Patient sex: M
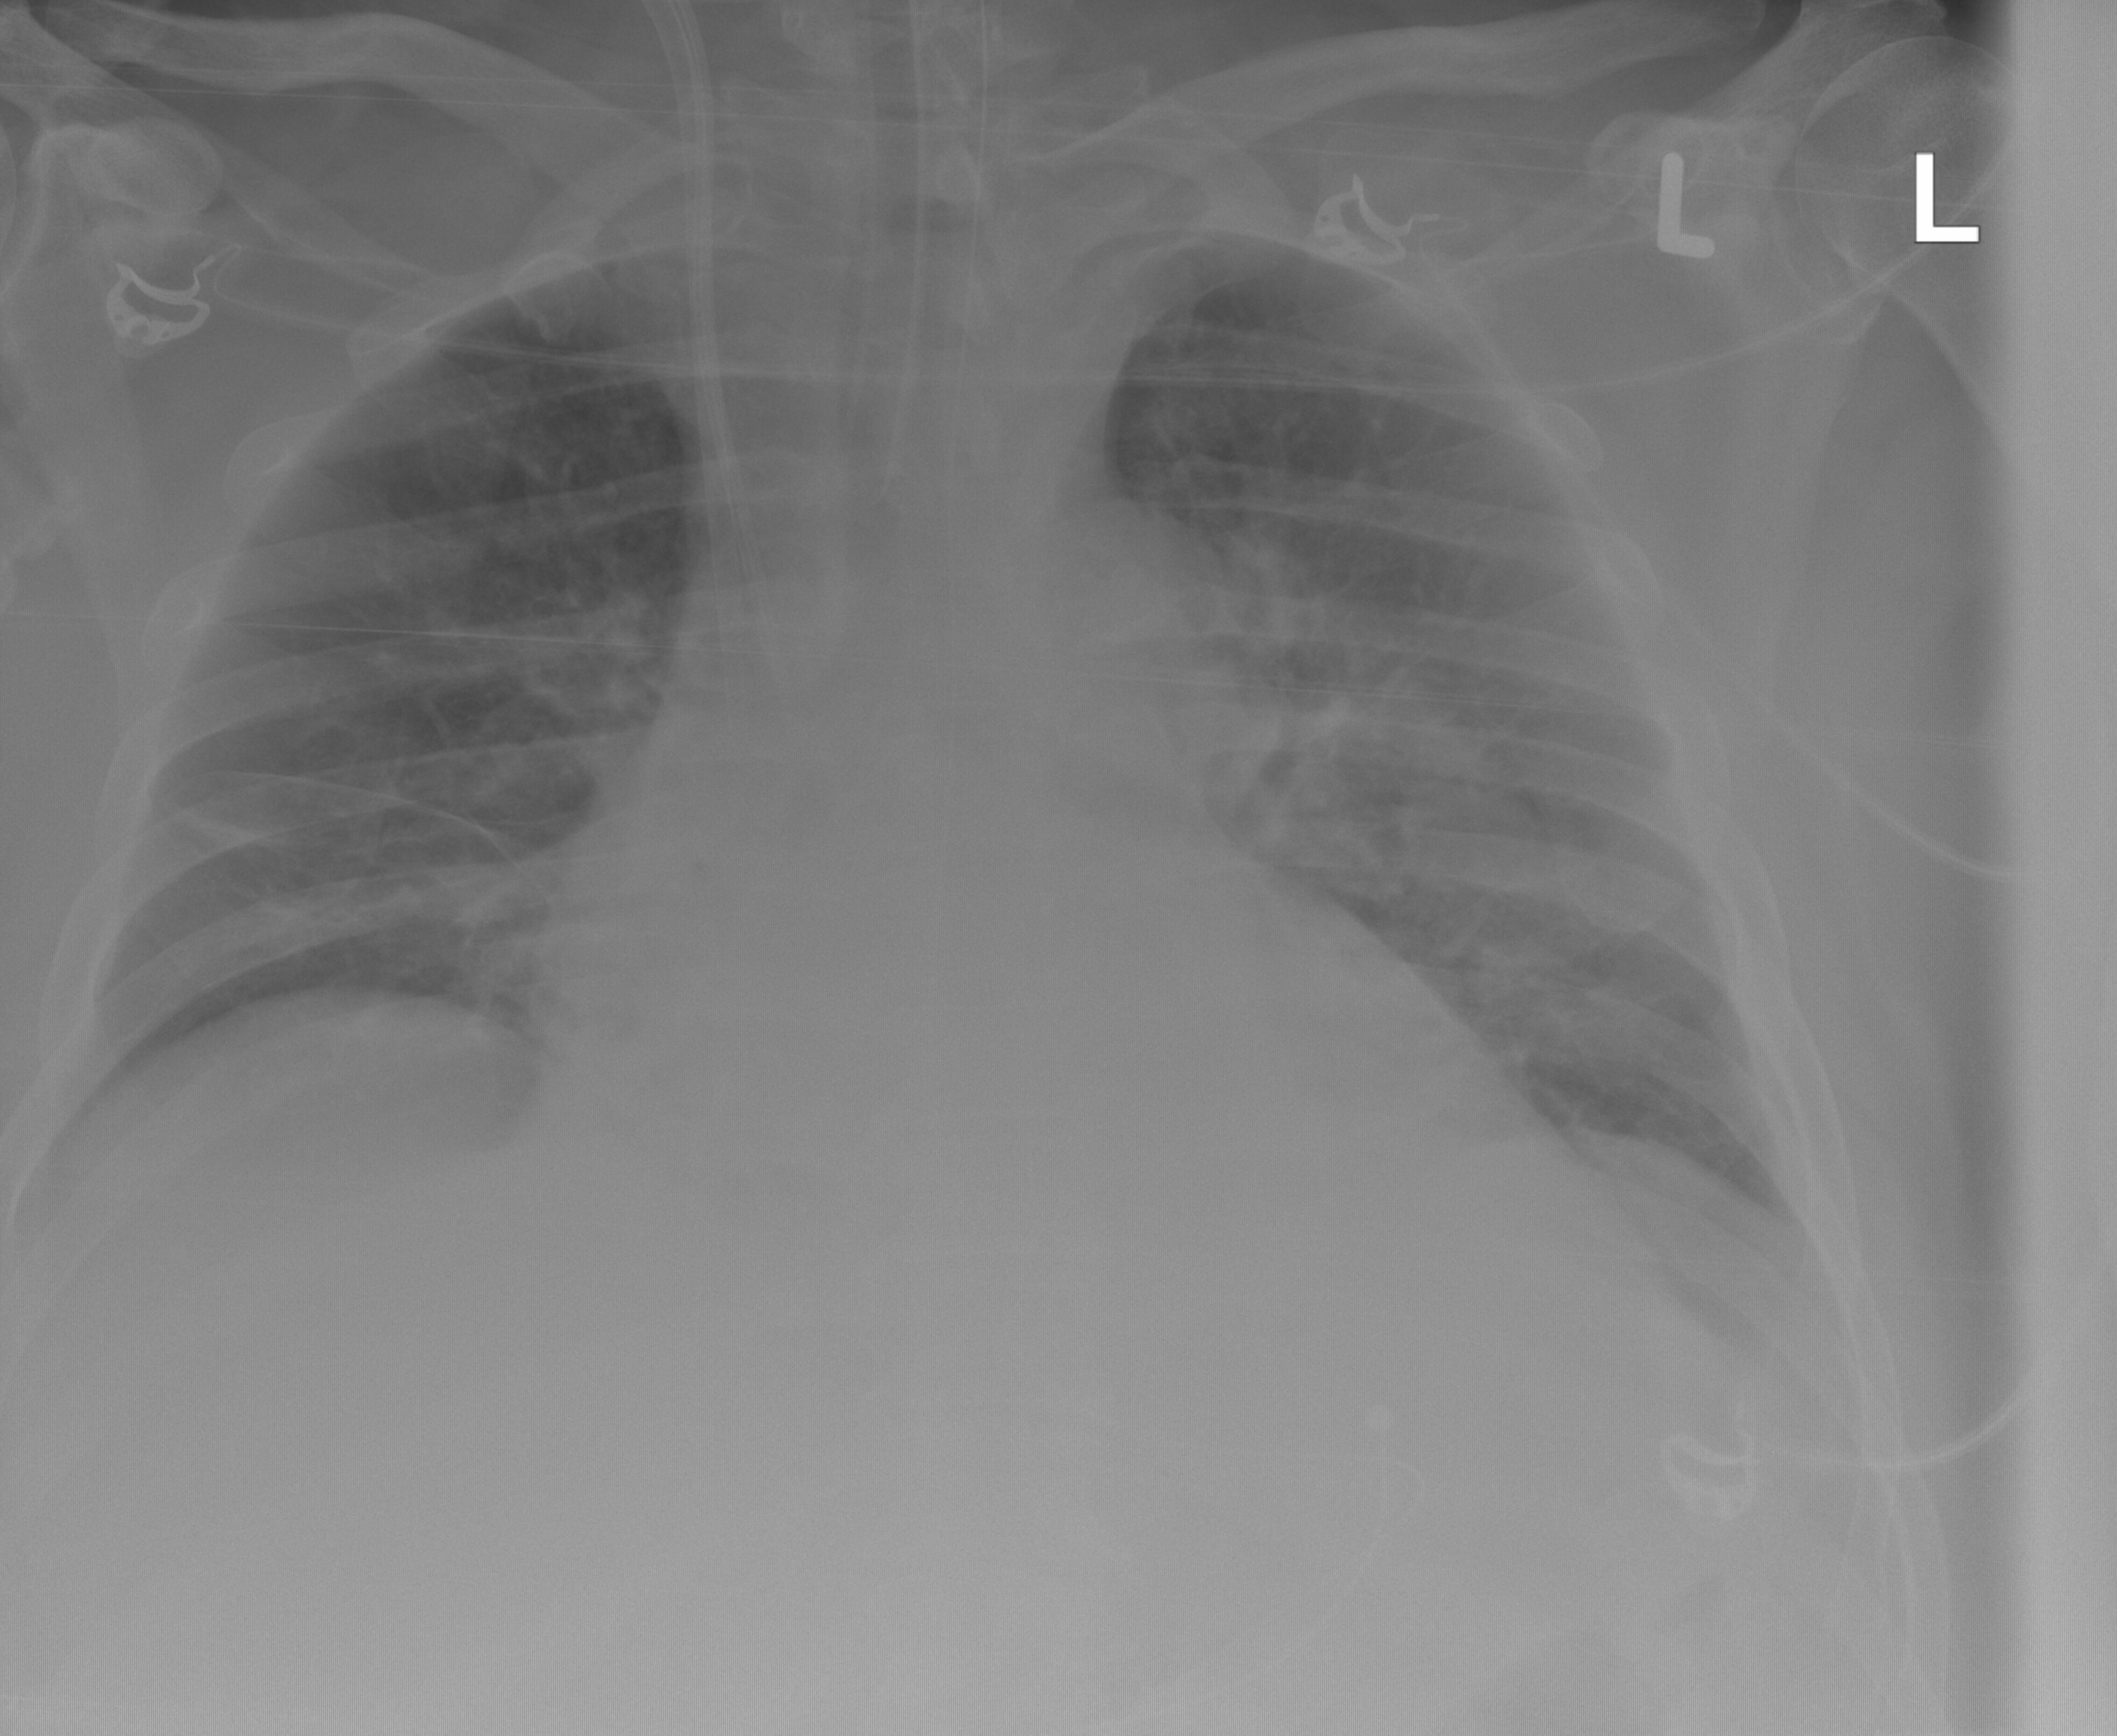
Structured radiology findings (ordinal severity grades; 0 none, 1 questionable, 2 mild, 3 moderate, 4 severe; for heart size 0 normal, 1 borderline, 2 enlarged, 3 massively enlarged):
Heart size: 2
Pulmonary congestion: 0
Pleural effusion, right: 0
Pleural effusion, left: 1
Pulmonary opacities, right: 2
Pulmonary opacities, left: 2
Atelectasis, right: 2
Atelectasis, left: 0